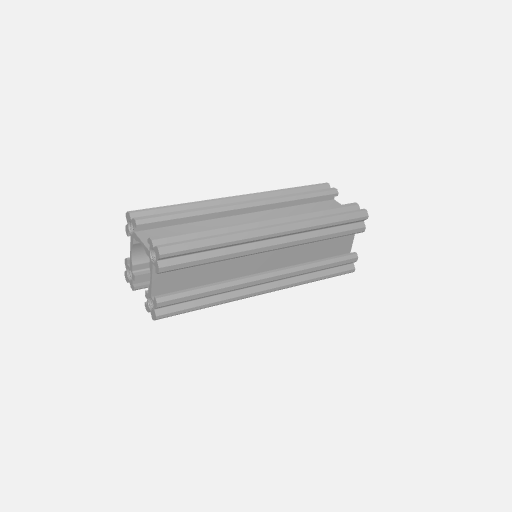
Part: OpenGoRAIL72